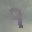
Label: 9